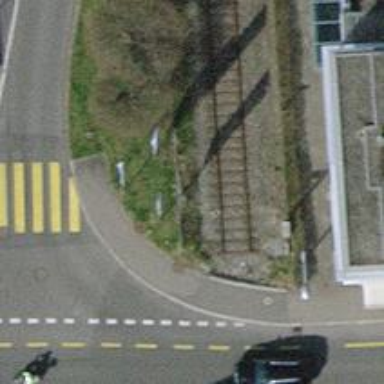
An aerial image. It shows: Cycle barrier.